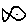
Label: fish